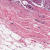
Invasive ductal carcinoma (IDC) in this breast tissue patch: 0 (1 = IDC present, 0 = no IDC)